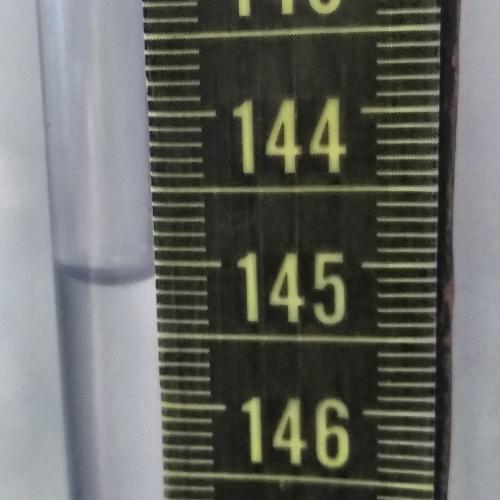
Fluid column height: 145.1 cm